Question: I have some simple WebAPI Models/Repositories/Controllers.
I was able to test these Friday in a browser using:
'''
http://localhost:48614/api/departments/
'''
...which would return the test departments data in the browser page.
Now, though, the same attempt fails with this:

Is this really so? I need to jump through these hoops, when last week my simple test ran fine?
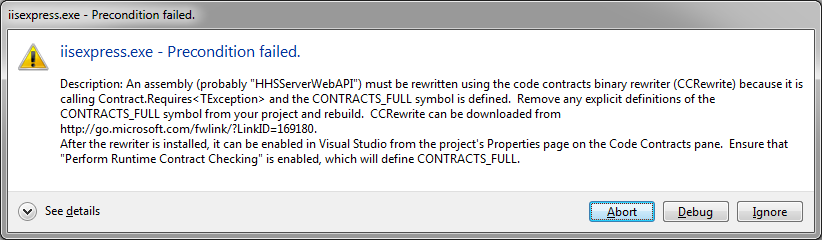
Answer: <URL>.
They are still not an official part of the framework or of Visual Studio. You have to <URL> before it works.
Editable ASP.NET websites perform the compilation of aspx/cshtml files on first load. As Code Contracts require your compiled assemblies be rewritten, this would have to be included in the ASP.NET compilation stage. I'm not sure how to do that (I'd visit the forums for that info), but it definitely won't happen by magic.
The error suggests that compilation is not being performed correctly either in VS or by ASP.NET. Either way, the only way to fix it is to ditch CCs altogether, or do what the dialog says.
I'll note that Daniel Cazzulino has some CC-like code available via nuget that includes many helper methods that behave similar to Code Contracts. Things like 'Assert.NotNull(someArgument, "someArgument");'. You can find them if you search for his account.